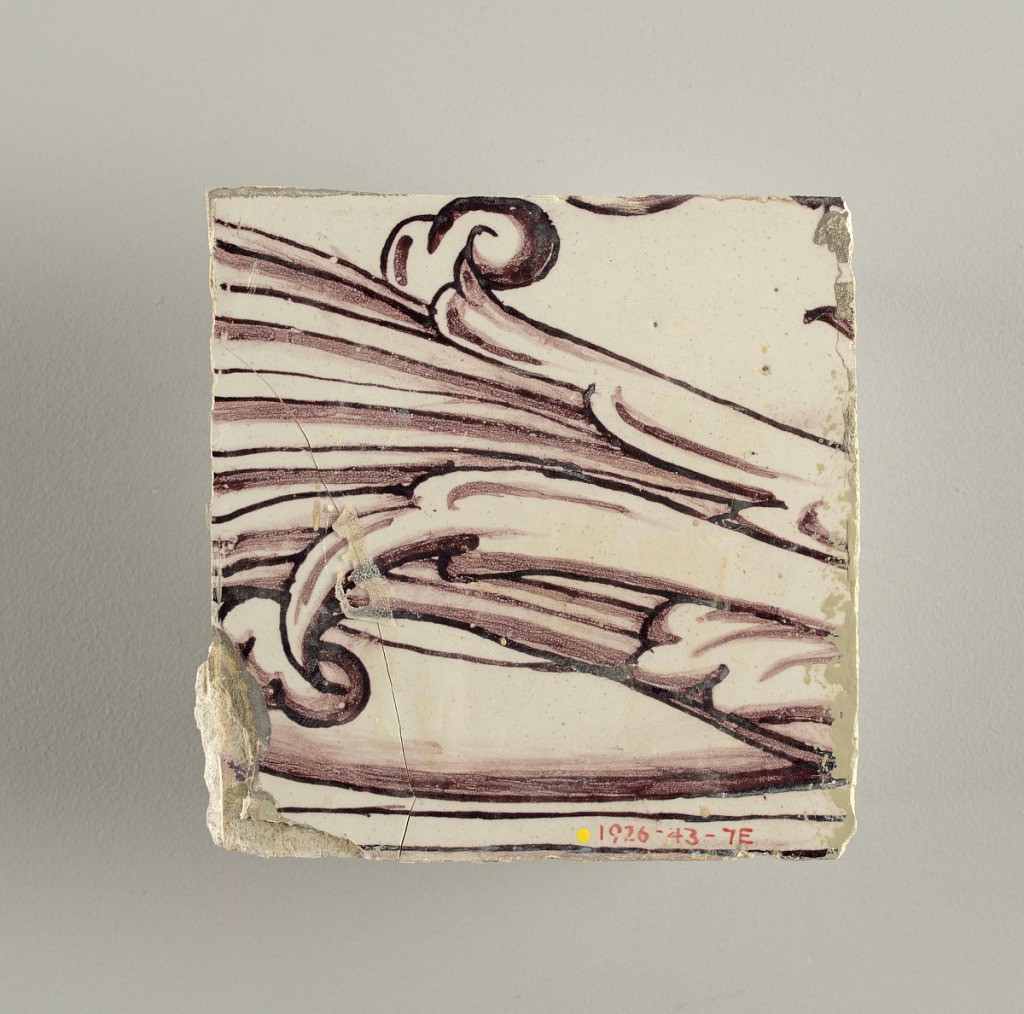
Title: Wall facing
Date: ca. 1725
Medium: tin-glazed earthenware, underglaze
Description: Running design for a frieze or a dado, composed of scrolls of foliage and strapwork, and four repeating motifs--a seated woman in a small upright oval medallion, a putto seated on a rocailled base, and strapwork in axial pattern.  The various panels, A to F, show various repeats of the same design, all being five tiles high and a varying number of tiles wide.